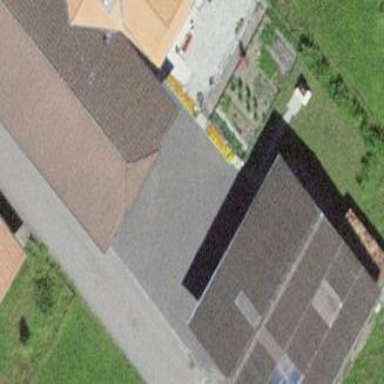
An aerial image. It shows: Shed building.